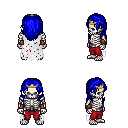
a pixel art fantasy rpg character, male body template, skeleton, white tattered cape, red pants, blue long hairstyle, gold tiara, leather bracers, four views (front, back, left, right), 2x2 character sprite sheet, small pixel art, hard edges, no anti-aliasing